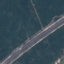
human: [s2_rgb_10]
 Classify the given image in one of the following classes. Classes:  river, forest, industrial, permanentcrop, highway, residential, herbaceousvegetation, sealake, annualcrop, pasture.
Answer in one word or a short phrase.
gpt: Highway